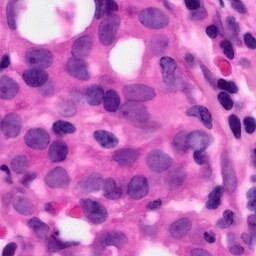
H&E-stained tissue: Pancreatic